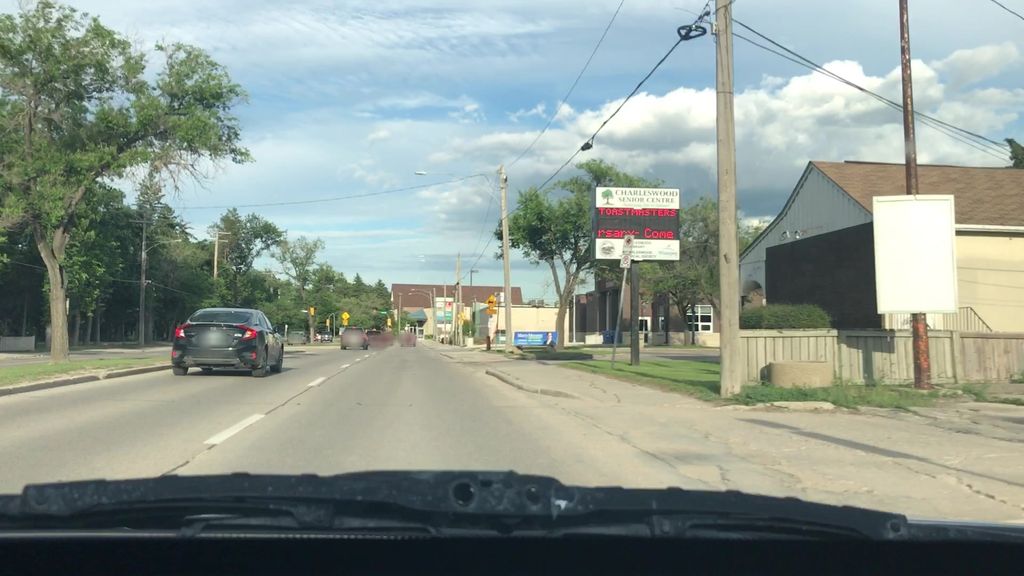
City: winnipeg